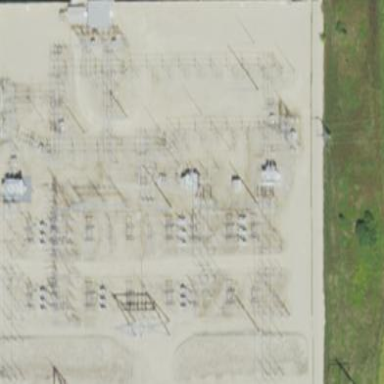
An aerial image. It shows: Outdoor transmission substation.